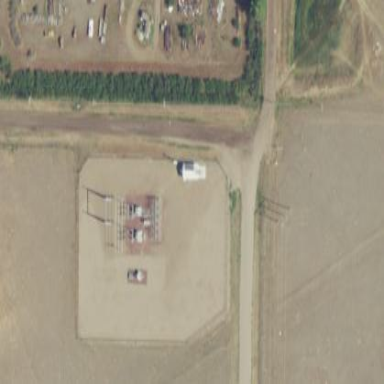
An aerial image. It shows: Power substation.